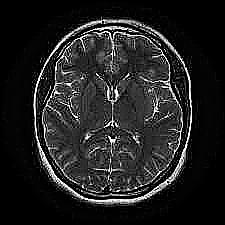
Label: notumor